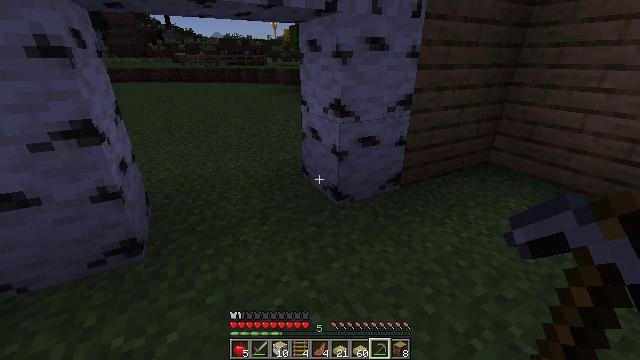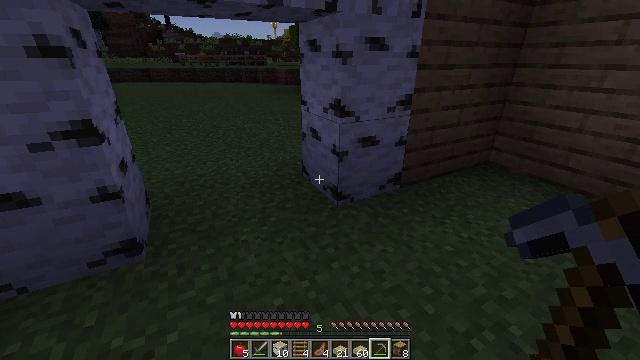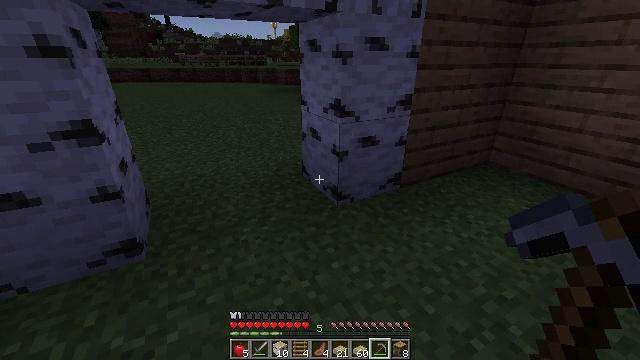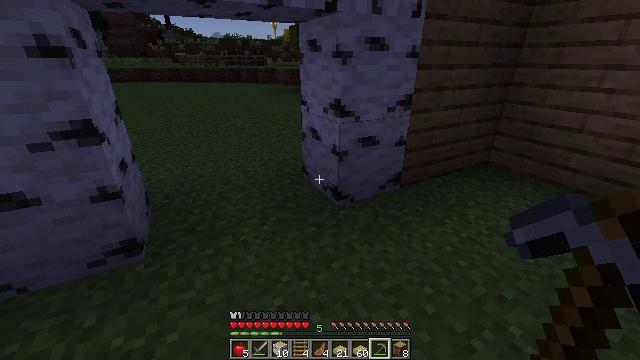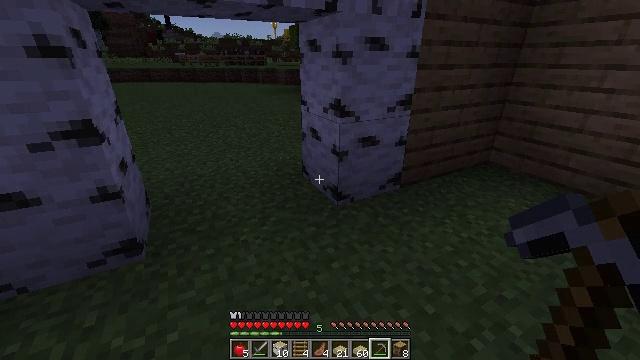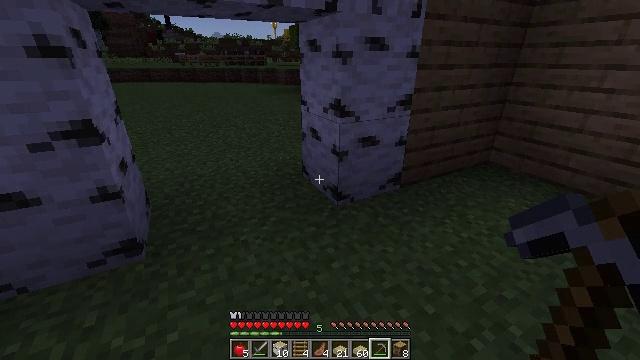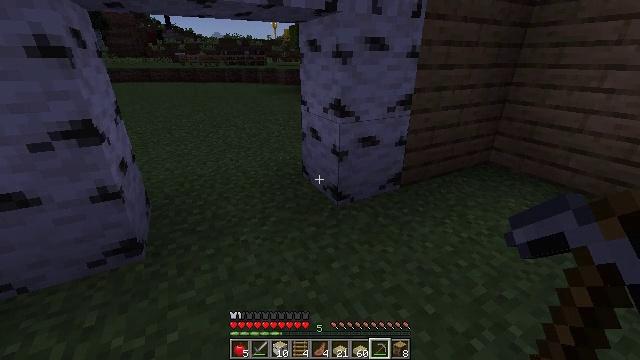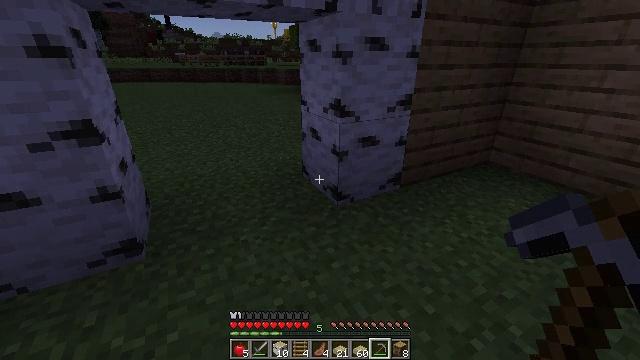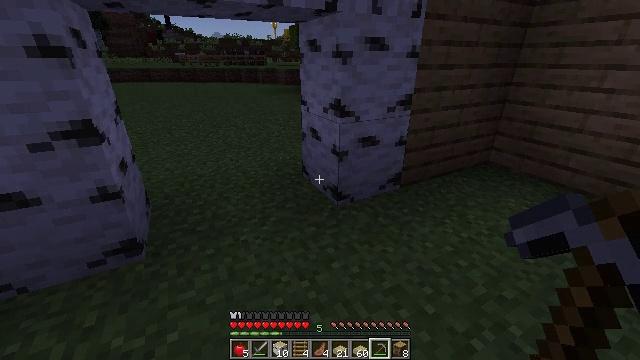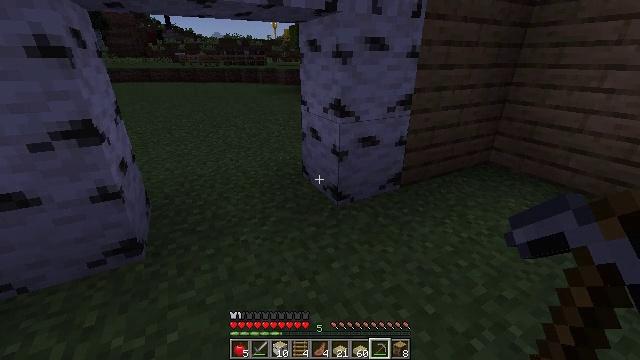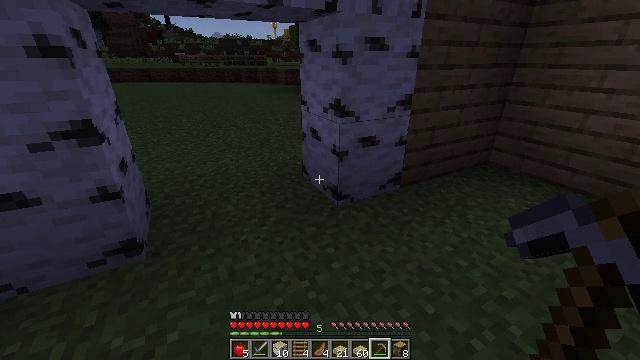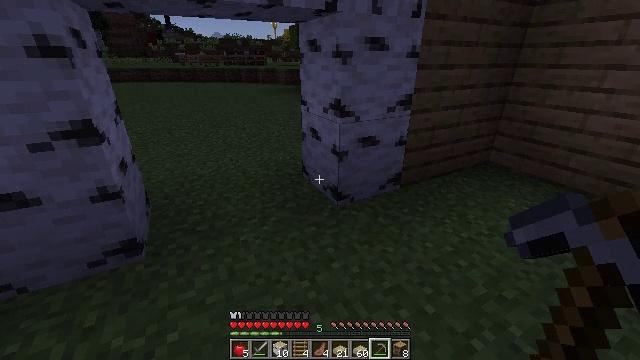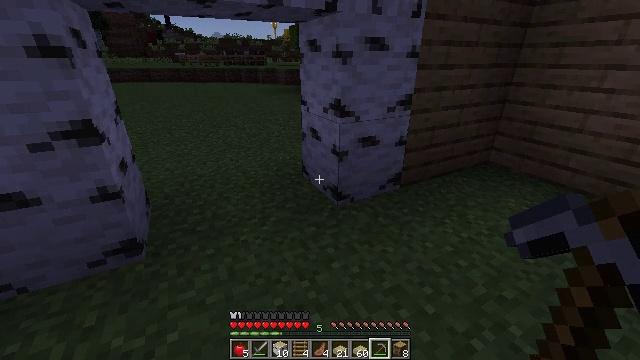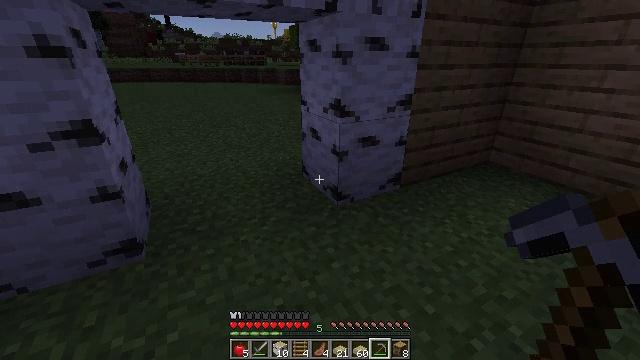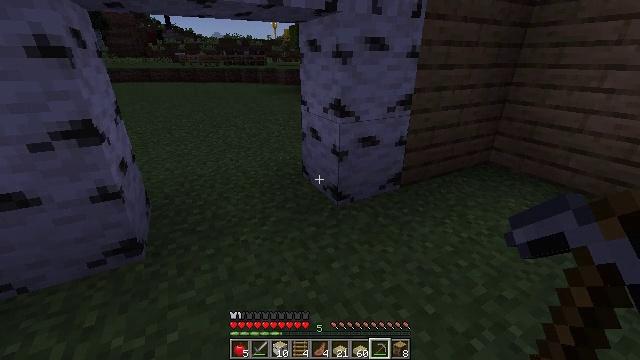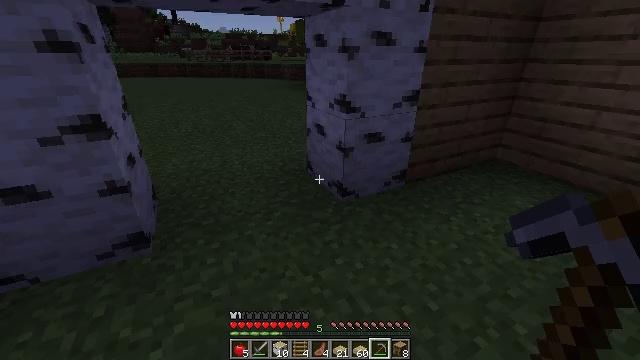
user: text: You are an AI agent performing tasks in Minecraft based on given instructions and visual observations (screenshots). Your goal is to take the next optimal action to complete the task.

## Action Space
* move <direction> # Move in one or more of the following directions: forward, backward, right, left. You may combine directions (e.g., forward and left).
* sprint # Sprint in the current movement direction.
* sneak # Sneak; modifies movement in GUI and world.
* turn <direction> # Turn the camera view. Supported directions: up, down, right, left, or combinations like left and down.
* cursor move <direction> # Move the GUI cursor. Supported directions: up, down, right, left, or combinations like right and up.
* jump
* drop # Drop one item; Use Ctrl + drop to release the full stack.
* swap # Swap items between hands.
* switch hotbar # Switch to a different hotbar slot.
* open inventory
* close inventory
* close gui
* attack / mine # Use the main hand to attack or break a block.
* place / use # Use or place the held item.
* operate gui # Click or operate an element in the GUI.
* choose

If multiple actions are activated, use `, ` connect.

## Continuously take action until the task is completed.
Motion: motion action
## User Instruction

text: Create a birch door with birch planks.
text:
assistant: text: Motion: no_op
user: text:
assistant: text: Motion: no_op
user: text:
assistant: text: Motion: no_op
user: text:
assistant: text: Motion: no_op
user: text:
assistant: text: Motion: no_op
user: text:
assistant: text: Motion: no_op
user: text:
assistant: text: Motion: no_op
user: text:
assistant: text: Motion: no_op
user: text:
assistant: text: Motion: no_op
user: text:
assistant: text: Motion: no_op
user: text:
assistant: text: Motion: no_op
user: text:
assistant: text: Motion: no_op
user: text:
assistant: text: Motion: no_op
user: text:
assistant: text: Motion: no_op
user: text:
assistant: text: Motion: turn left
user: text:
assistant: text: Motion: turn left and down
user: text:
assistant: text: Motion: turn left and down
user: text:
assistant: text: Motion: turn left and down
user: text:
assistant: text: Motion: turn left and down
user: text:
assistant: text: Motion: turn left and down
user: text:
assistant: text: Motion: turn left and down
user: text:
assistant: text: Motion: turn down
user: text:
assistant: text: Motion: turn down
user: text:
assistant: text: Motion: no_op
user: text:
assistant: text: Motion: no_op
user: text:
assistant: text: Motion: turn up
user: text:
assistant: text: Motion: turn right and up
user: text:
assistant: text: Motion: turn right and up
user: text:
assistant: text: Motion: turn up
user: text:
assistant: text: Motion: no_op